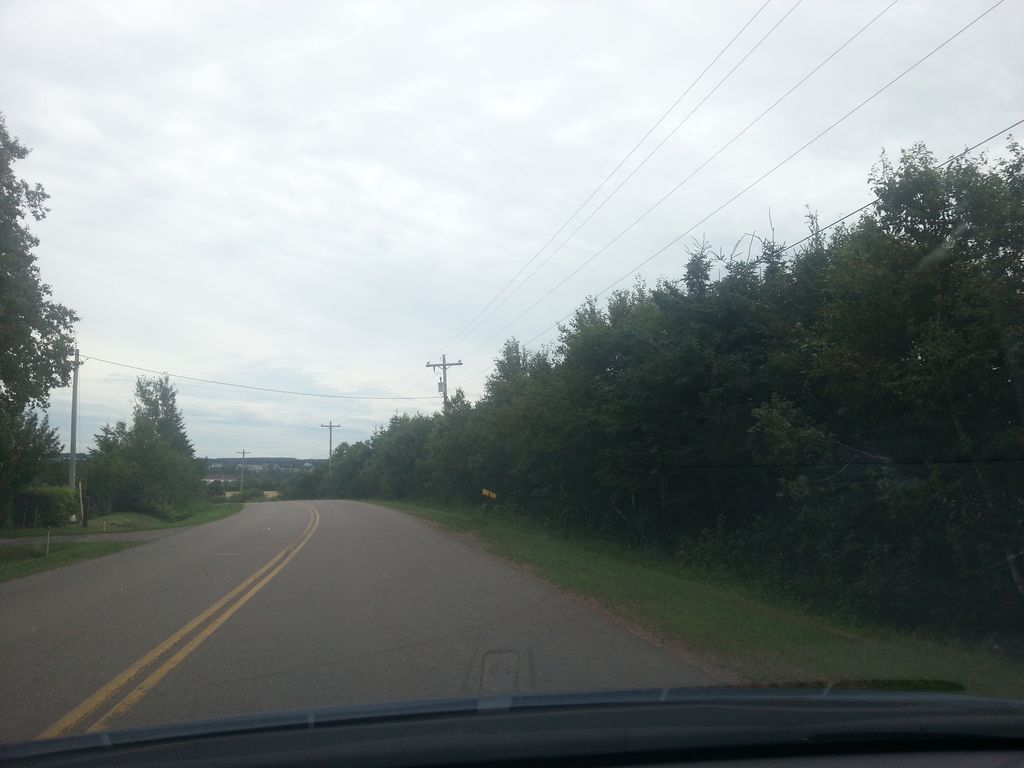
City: charlottetown